Question: I am using nunit 2.5.9.10348 and trying to extract the current test name in the TearDown event so I can assign a screengrab filename the test name however it is always null (see the attached image). The private _context variable does have the TestName however this is no use to me!
Has anyone had success using this new <URL>.

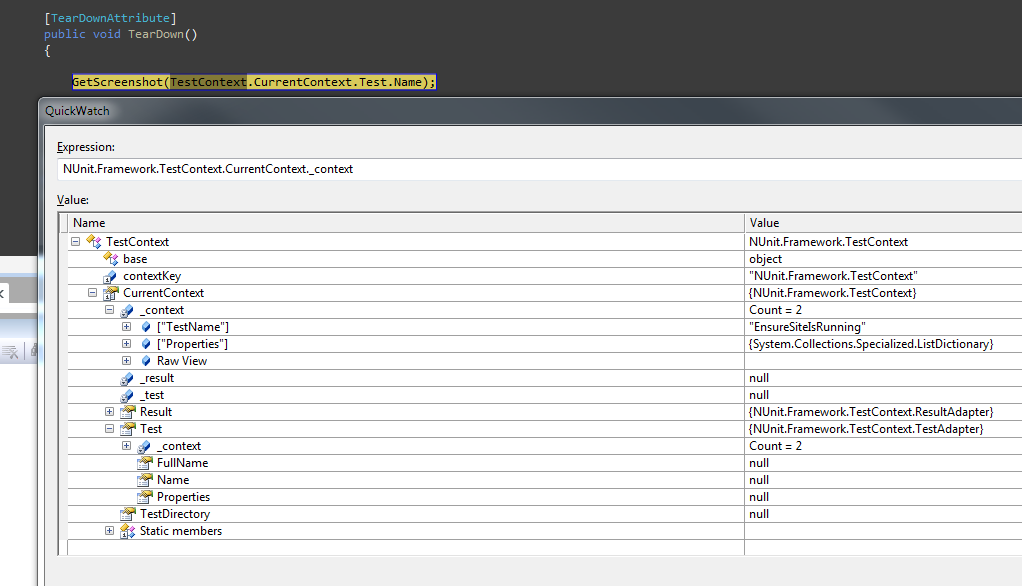
Answer: From your screenshot I see that _context has keys "TestName" and "Properties". But TestAdapter looks for keys "Test.Name" for Name and "Test.Properties" for Properties. So, there is something wrong with TestContext initialization (I think wrong data was put to Remoting.Messaging.CallContext).
After a little investigation (see comments):
NUnit tests should run by NUnit testig environment for Context to be available.